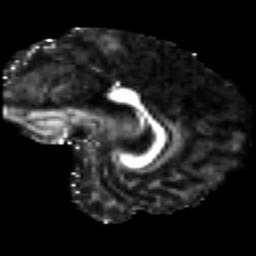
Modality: FA
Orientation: sagittal
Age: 18
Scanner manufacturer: siemens
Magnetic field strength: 3 T
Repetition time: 2.2 s
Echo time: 0.084 s